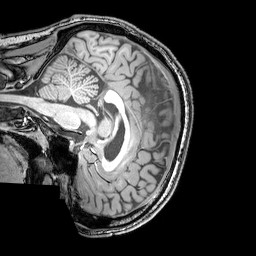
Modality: T1w
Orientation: sagittal
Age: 24
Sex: male
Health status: healthy
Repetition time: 0.081 s
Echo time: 0.037 s